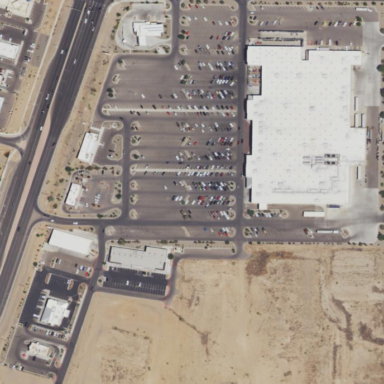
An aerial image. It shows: Commercial area.